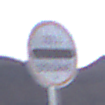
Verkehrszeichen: Zollstelle
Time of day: Dusk
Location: Outdoor (Nature)
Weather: Clear
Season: NotSpecified
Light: Natural